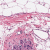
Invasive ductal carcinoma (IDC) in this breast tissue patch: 0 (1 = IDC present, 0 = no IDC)